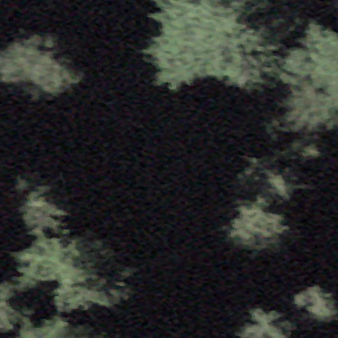
Label: other